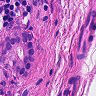
Metastatic tissue present: yes